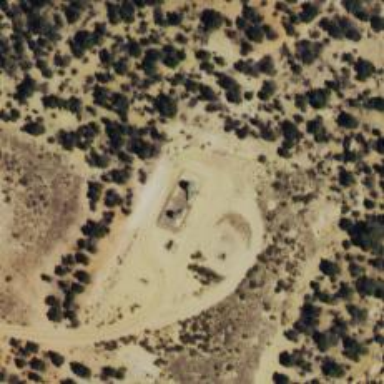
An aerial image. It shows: Storage tank with man-made structure.